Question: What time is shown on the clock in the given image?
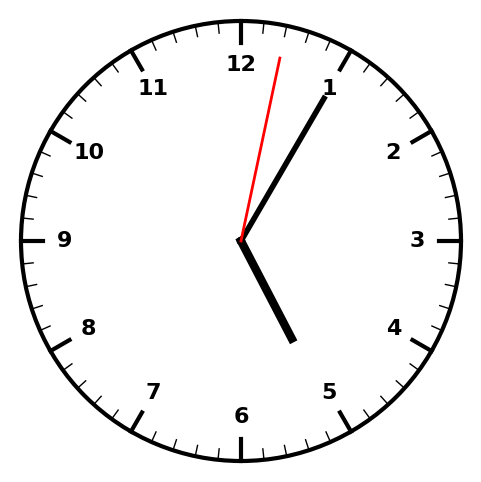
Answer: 05:05:02